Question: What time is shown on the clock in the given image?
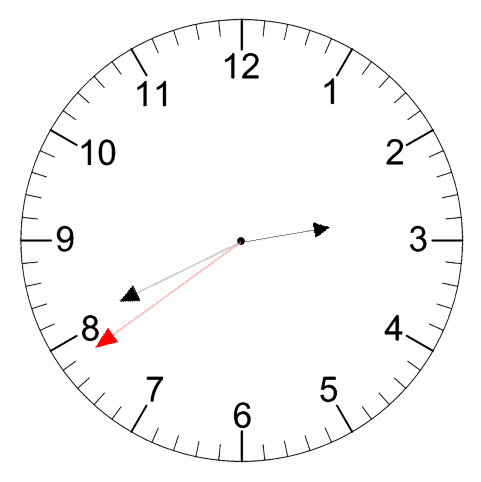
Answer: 02:40:39